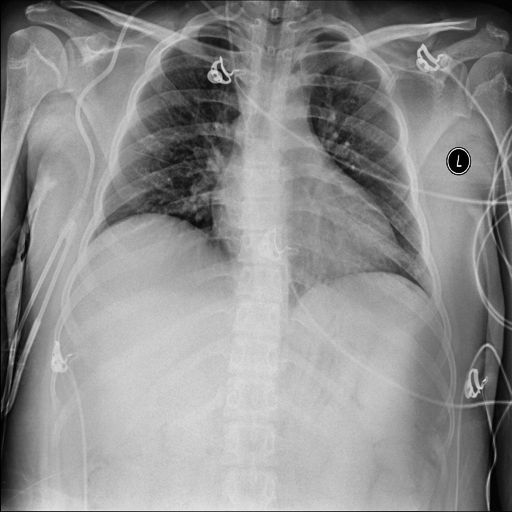
Finding: NORMAL